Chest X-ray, AP view. Patient: 58 years old, sex F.
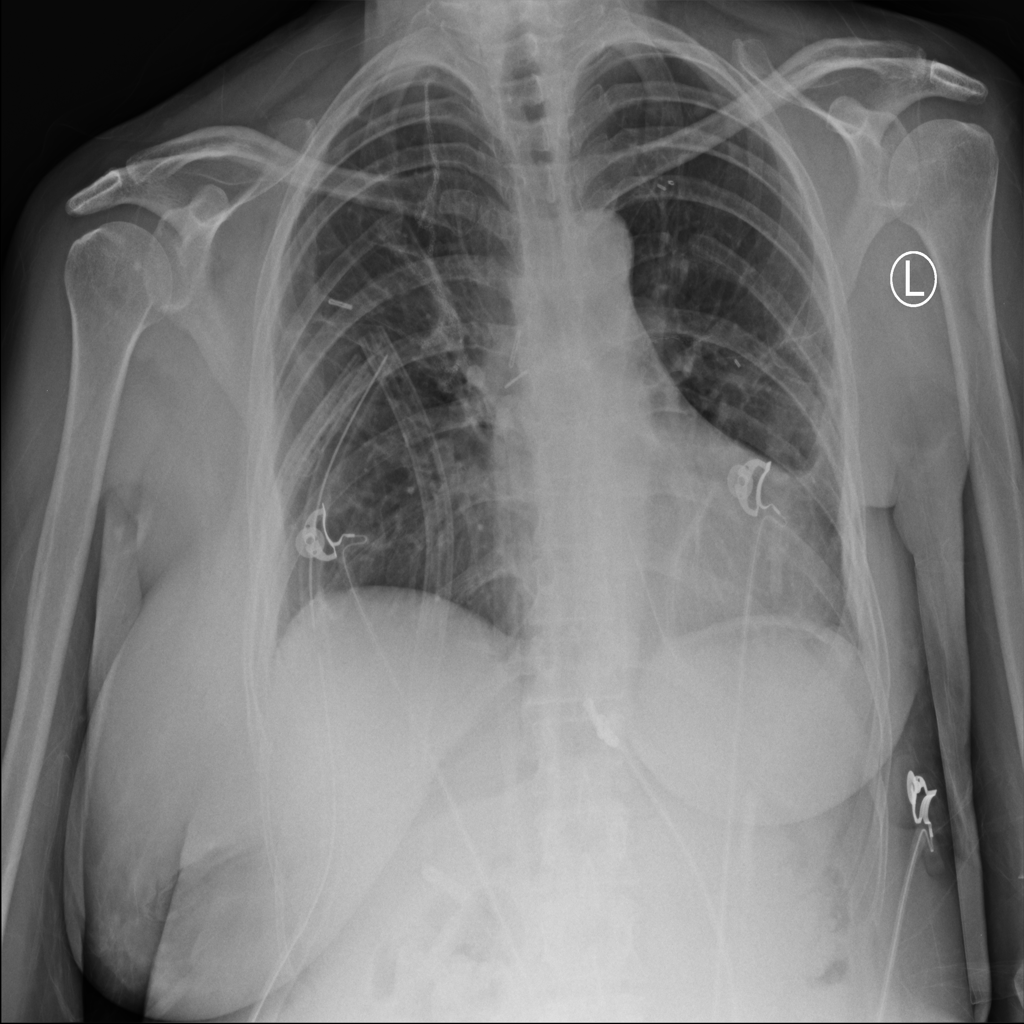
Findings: No Finding